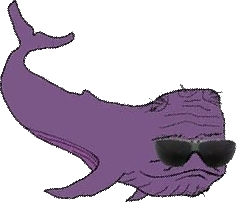
Label: 5_Animal